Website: lowes
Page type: customer-info-address
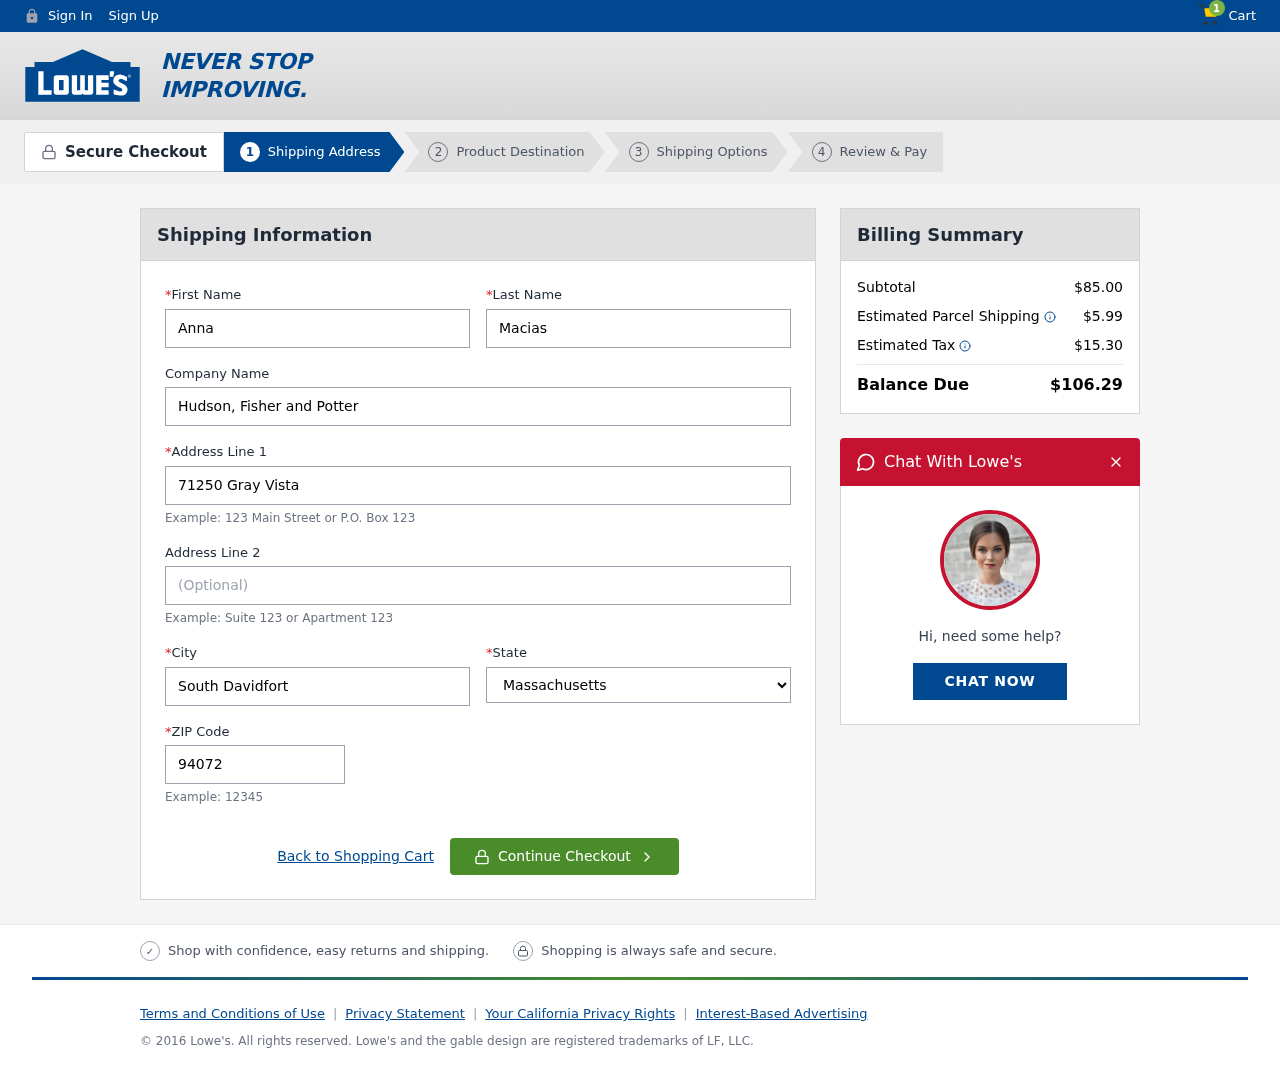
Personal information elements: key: PII_CITY
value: South Davidfort
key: PII_COMPANY
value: Hudson, Fisher and Potter
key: PII_FIRSTNAME
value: Anna
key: PII_LASTNAME
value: Macias
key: PII_POSTCODE
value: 94072
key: PII_STATE
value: Massachusetts
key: PII_STREET
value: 71250 Gray Vista
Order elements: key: ORDER_NUM_ITEMS
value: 1
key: ORDER_SUBTOTAL
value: $85.00
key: ORDER_SHIPPING_COST
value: $5.99
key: ORDER_TAX
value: $15.30
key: ORDER_TOTAL
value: $106.29